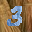
Label: 3